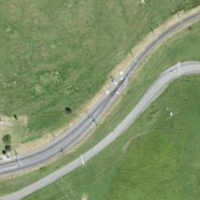
EUNIS habitat code: 23
Species observed at this site:
Plantago major